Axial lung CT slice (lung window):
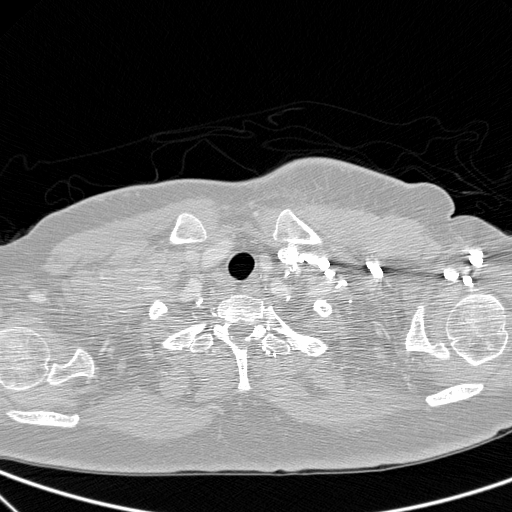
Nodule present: no